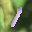
Label: 1